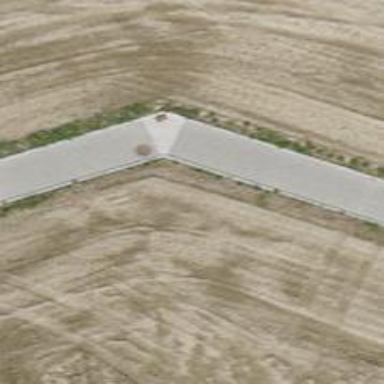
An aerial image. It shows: Path made of paving stones.